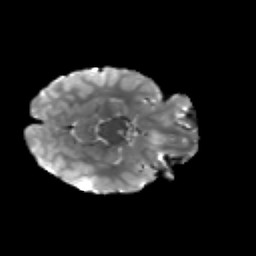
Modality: T2w
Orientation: axial
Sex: female
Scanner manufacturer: siemens
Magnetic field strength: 3 T
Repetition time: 5 s
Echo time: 0.071 s